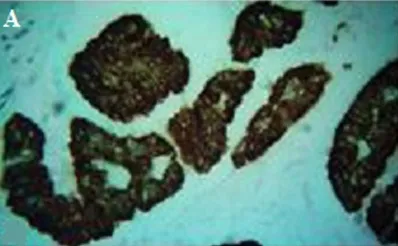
Positive immunohistochemistry (IHC) photomicrograph for CK 7.
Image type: pathology (immunostaining)